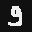
Label: 9